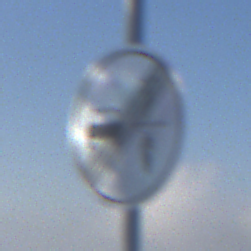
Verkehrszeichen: EndeVerbotUeberholenEinspurigeFahrzeuge
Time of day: MorningAfternoon
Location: Outdoor (Nature)
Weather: PartlyCloudy
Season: NotSpecified
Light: Natural